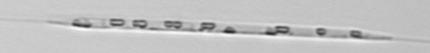
Label: Rhizosolenia